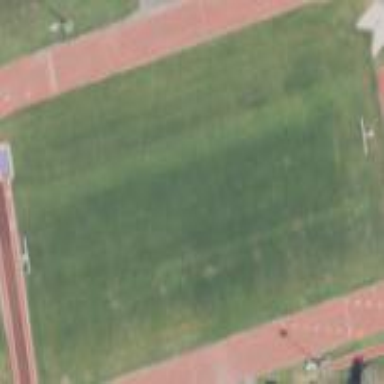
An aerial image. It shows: Grass pitch designated for American football in leisure land area.